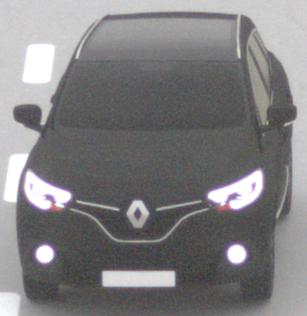
Make: Renault
Model: Kadjar ENERGY TCe 130
Detailed model: Kadjar
Model produced from: 2015/05
Model produced until: 2018/08
Doors: 5
Color: black
Road condition: dry road
Daytime: midday
Contrast: low contrast